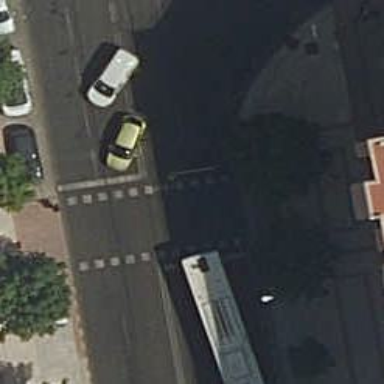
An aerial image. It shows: Road crossing with traffic signals.